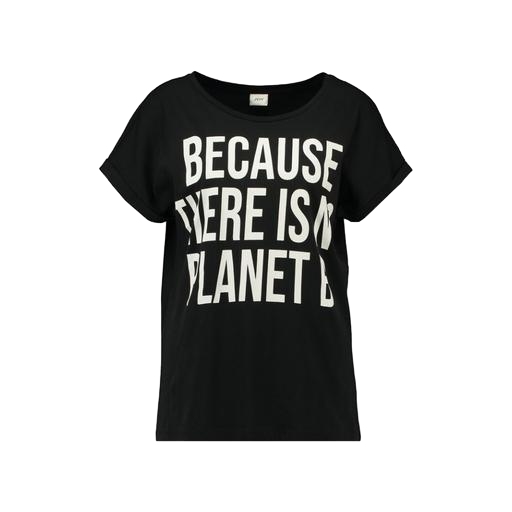
black plus size printed t-shirt only macy, graphic tee, graphic t-shirt, white background